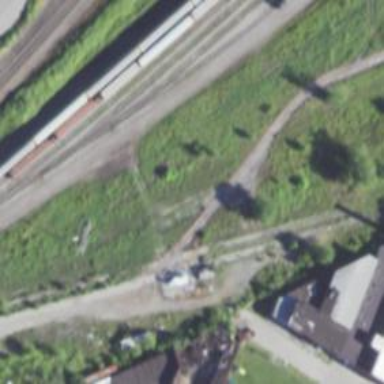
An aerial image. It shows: Abandoned railway yard.